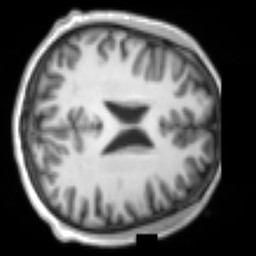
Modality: T1w
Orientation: axial